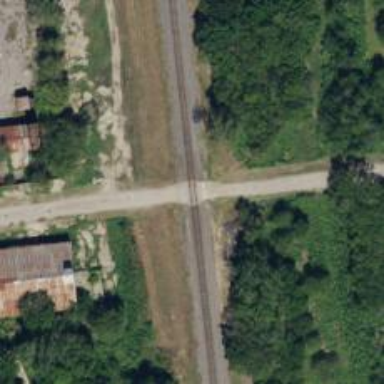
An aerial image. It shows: Level crossing with saltire marking.